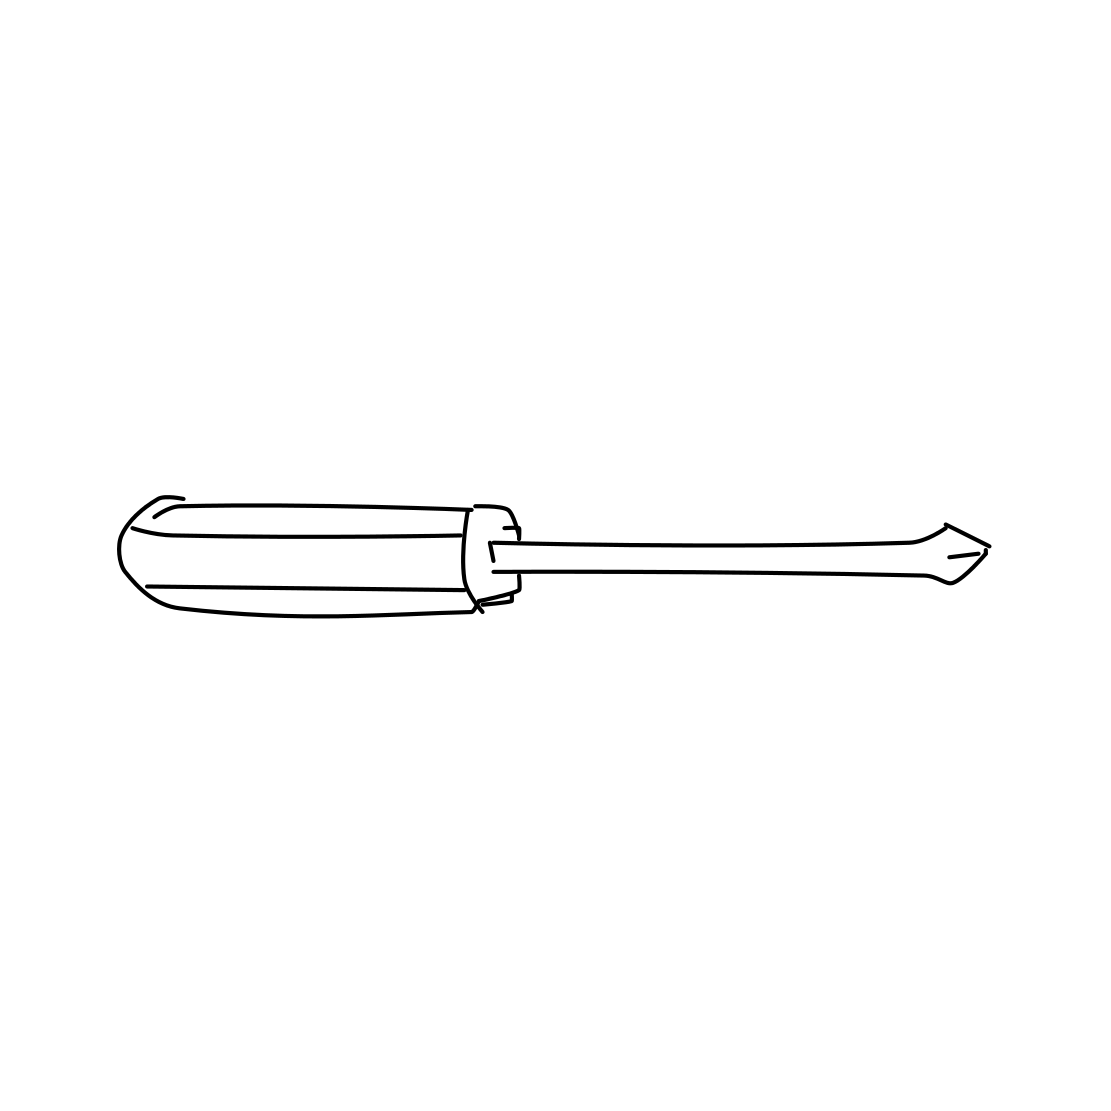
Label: screwdriver